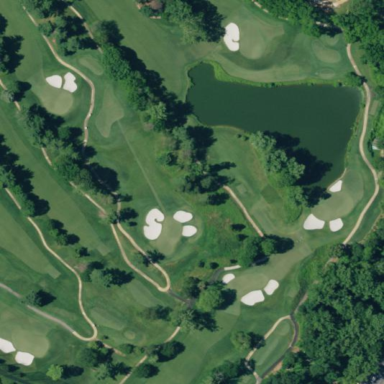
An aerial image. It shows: Water hazard on golf course. The hazard is natural water feature.